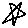
Label: star